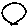
Label: circle